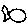
Label: fish